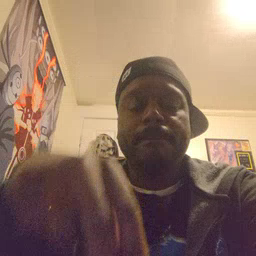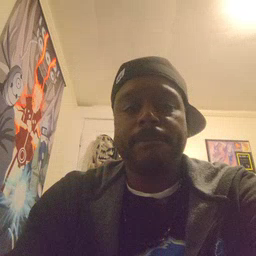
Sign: jump